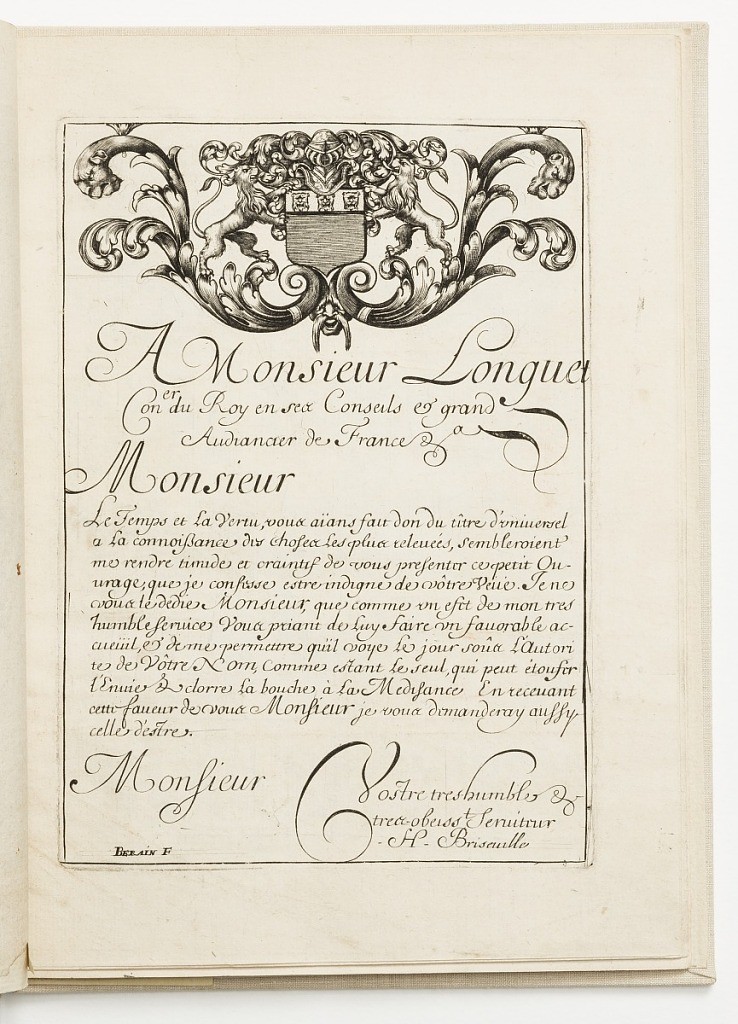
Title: Dedication page
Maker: Hugues Brisville, French, active ca. 1663
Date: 1662
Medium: Engraving on laid paper
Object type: Print
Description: Dedication page printed in black. Above the text is a coat of arms flanked on either side by a lion and an acanthus leaf. On top of the coat of arms is a frieze decorated with a piece of armor that is surrounded by foliage, and below the arms is a grotesque head. Dedication is to Monsieur Longuet, king's councilor.